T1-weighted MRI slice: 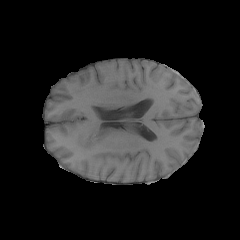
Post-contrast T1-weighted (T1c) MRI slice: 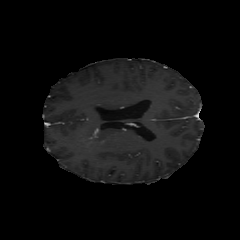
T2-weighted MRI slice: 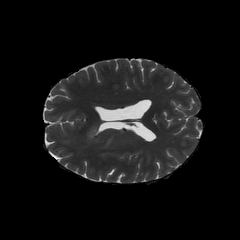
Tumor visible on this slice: yes